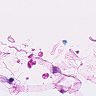
Metastatic tissue present: no